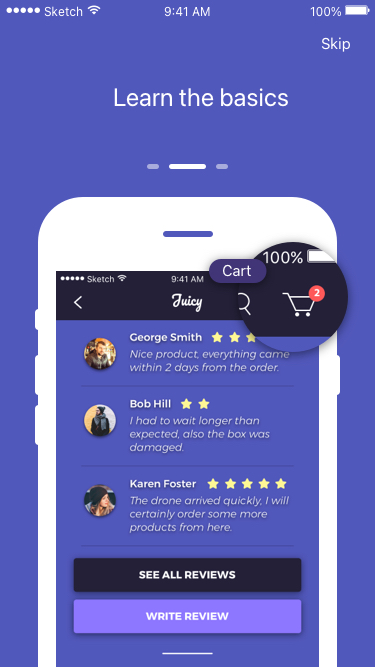
Text in this UI design:
Cart
Learn the basics
Skip